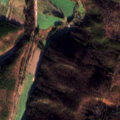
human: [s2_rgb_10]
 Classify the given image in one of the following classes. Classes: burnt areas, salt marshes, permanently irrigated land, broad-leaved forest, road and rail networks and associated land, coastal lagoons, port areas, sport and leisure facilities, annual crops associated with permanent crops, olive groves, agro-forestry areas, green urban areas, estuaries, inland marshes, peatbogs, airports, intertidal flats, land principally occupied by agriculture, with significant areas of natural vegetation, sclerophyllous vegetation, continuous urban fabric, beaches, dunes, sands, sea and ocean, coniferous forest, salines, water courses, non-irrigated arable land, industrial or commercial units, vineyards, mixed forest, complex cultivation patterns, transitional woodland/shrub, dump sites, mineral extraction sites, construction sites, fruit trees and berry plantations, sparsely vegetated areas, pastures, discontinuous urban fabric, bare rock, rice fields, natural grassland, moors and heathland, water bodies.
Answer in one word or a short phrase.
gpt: non-irrigated arable land, land principally occupied by agriculture, with significant areas of natural vegetation, broad-leaved forest, mixed forest